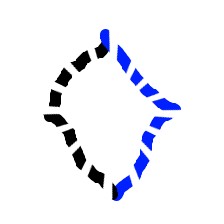
Shape: rhombus